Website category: sports
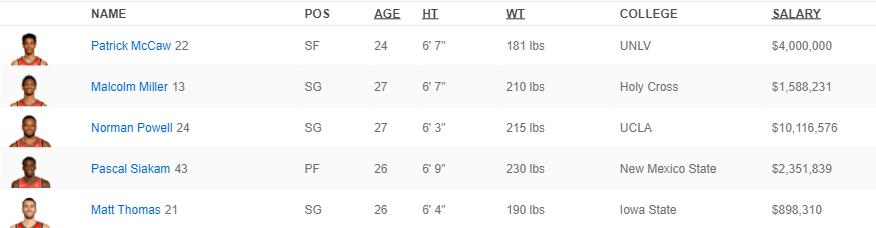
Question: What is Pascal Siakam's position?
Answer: PF

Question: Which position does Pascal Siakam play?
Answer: PF

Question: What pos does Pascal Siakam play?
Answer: PF

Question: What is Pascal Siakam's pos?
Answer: PF

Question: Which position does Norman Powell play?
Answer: SG

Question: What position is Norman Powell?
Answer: SG

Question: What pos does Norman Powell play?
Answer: SG

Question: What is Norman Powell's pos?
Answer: SG

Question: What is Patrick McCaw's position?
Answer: SF

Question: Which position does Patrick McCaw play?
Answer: SF

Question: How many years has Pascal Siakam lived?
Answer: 26

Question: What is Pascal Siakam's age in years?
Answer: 26

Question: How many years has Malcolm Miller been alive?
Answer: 27

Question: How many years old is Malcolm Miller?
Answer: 27

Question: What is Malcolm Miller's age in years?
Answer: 27

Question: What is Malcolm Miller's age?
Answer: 27

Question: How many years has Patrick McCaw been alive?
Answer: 24

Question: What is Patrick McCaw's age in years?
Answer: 24

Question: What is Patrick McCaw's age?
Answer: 24

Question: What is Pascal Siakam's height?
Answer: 6' 9"

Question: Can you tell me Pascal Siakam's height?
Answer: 6' 9"

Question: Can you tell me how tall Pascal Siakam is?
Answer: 6' 9"

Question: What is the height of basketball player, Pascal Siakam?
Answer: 6' 9"

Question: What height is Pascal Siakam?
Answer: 6' 9"

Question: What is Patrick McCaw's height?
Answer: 6' 7"

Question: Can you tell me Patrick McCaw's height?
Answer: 6' 7"

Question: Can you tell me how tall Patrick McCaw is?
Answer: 6' 7"

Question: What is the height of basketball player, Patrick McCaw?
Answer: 6' 7"

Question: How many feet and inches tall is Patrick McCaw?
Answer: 6' 7"

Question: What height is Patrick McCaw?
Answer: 6' 7"

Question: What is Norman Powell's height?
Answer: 6' 3"

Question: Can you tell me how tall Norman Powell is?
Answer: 6' 3"

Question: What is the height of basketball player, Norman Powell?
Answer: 6' 3"

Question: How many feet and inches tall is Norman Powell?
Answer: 6' 3"

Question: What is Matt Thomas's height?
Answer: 6' 4"

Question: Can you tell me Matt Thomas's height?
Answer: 6' 4"

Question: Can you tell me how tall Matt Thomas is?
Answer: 6' 4"

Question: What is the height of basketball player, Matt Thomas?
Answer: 6' 4"

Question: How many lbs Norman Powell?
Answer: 215 lbs

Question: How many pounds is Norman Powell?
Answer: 215 lbs

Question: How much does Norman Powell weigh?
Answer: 215 lbs

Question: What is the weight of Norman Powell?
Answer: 215 lbs

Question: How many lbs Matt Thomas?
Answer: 190 lbs

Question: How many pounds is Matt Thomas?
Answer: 190 lbs

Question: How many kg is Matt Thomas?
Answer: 190 lbs

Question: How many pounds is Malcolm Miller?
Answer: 210 lbs

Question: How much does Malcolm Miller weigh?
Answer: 210 lbs

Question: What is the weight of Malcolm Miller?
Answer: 210 lbs

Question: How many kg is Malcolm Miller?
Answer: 210 lbs

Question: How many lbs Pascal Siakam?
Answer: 230 lbs

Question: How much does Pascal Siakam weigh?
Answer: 230 lbs

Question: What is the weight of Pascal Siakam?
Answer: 230 lbs

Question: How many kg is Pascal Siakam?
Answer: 230 lbs

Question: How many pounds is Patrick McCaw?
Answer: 181 lbs

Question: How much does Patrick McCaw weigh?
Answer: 181 lbs

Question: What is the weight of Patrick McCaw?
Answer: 181 lbs

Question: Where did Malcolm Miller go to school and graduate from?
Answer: Holy Cross

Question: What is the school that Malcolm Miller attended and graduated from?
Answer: Holy Cross

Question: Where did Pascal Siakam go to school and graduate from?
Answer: New Mexico State

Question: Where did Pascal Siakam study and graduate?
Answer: New Mexico State

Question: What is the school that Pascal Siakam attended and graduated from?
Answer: New Mexico State

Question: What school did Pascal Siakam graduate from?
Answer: New Mexico State

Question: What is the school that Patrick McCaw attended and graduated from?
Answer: UNLV

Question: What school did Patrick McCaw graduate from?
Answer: UNLV